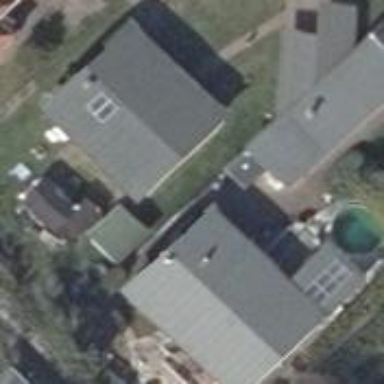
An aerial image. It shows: Detached building with gabled roof.